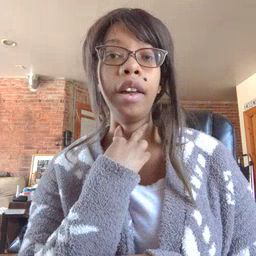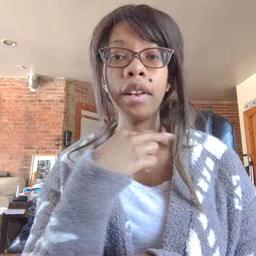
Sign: stuck